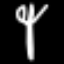
Label: fork